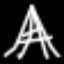
Label: The Eiffel Tower